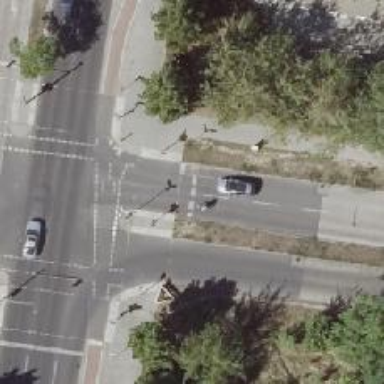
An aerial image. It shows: Road with traffic signals for signaling.